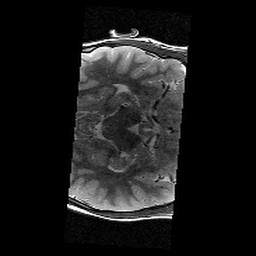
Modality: T2w
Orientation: axial
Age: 12
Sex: male
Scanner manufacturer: siemens
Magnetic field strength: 3 T
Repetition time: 9.23 s
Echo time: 0.067 s